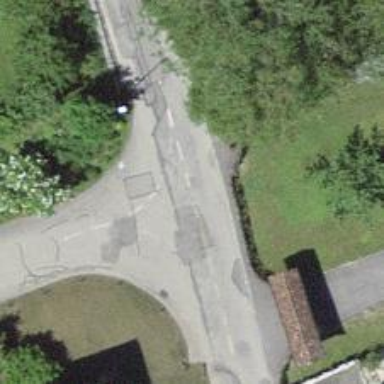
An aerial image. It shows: Residential road.